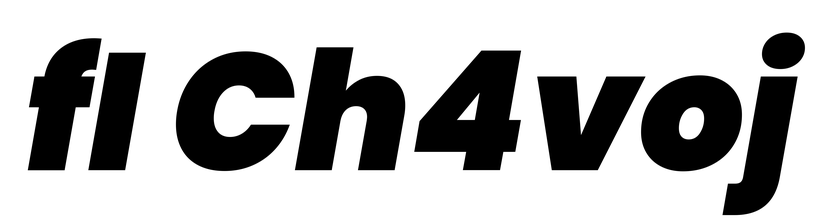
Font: Poppins-BlackItalic